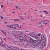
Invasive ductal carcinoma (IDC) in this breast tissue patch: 0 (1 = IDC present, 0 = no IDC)